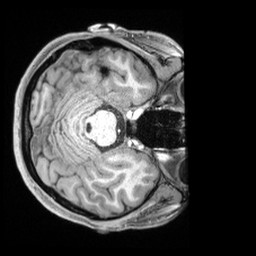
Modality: T1w
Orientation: axial
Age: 26
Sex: female
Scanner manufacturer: siemens
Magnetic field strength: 3 T
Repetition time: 2.4 s
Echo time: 0.00226 s